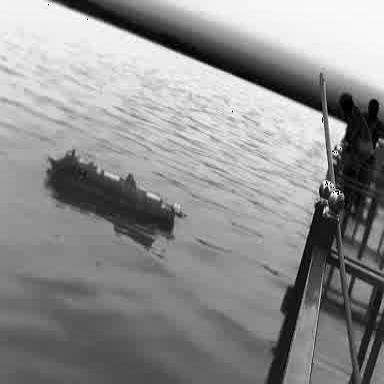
There is a container_ship in the infrared image.